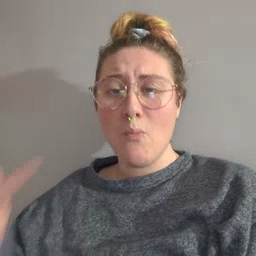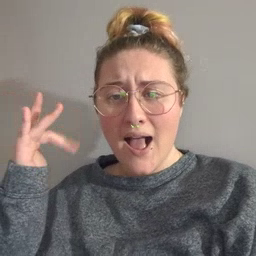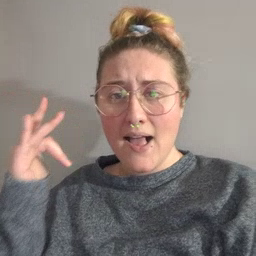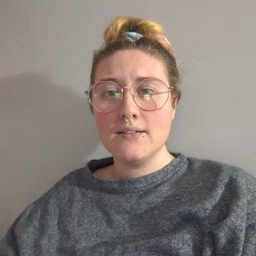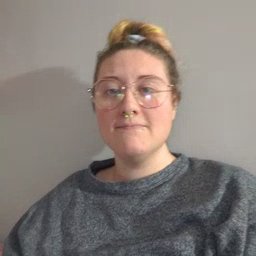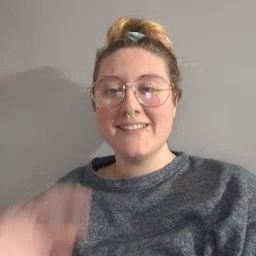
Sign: why